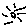
Label: sun